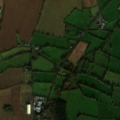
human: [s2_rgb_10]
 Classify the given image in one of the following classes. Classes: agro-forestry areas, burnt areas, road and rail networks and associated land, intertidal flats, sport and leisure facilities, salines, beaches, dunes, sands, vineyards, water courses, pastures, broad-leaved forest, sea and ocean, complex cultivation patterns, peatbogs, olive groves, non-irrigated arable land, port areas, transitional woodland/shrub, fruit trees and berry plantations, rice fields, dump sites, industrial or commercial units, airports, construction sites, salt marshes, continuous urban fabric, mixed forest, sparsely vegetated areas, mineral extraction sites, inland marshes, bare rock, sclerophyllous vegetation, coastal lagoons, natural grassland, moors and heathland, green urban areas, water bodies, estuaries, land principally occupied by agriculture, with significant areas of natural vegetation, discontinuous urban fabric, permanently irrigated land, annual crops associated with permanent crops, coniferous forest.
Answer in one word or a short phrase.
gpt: non-irrigated arable land, pastures